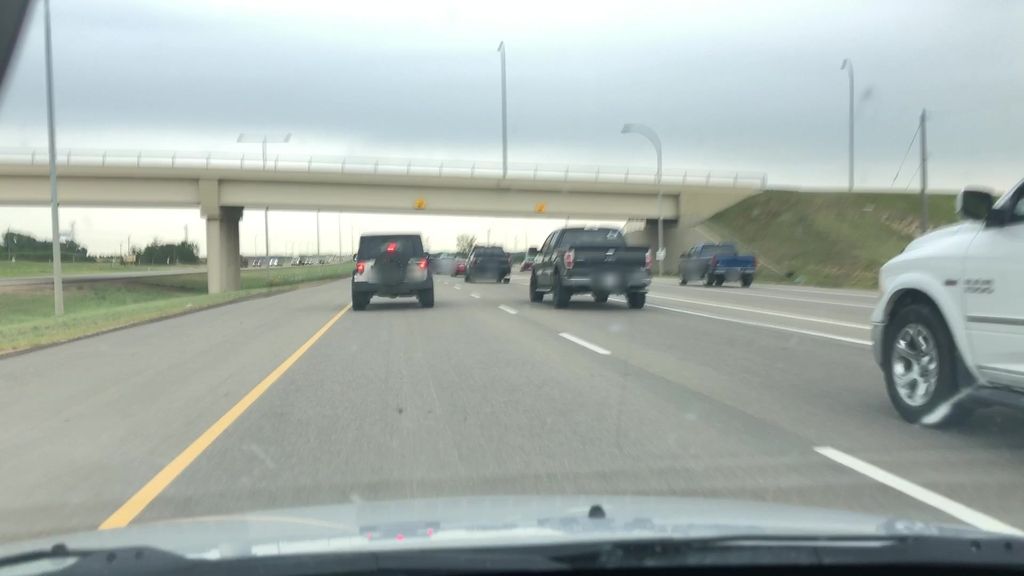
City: edmonton